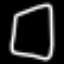
Label: square